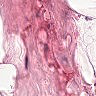
Metastatic tissue present: no